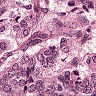
Metastatic tissue present: yes